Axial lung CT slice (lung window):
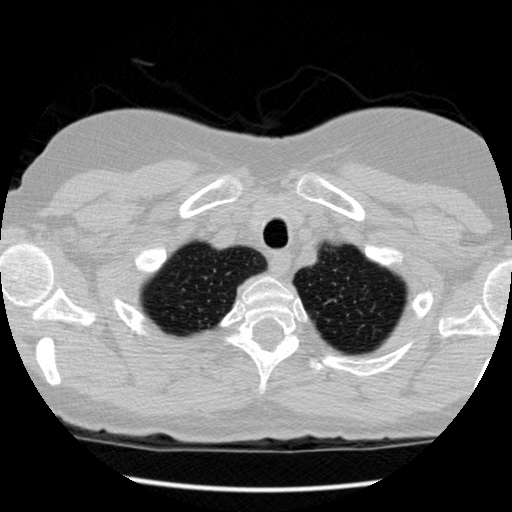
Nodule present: no